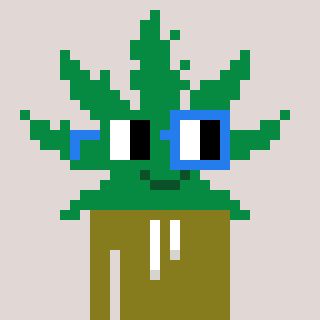
a pixel art character with square green and blue glasses, a weed-shaped head and a gunk-colored body on a warm background